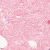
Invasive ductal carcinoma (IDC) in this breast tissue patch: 0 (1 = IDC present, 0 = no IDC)